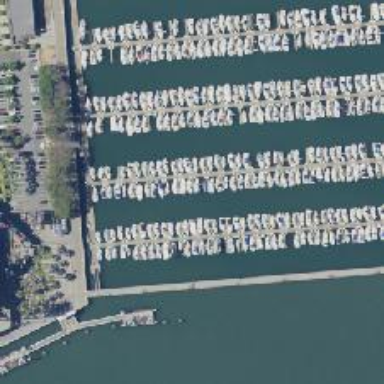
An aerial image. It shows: Man-made pier.